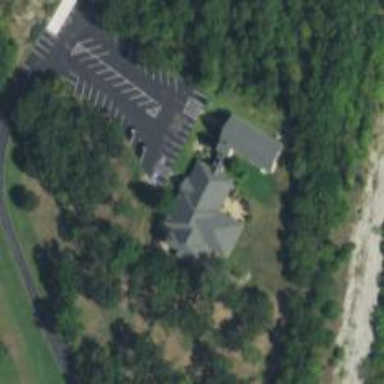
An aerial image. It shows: Chapel that serves as place of worship.